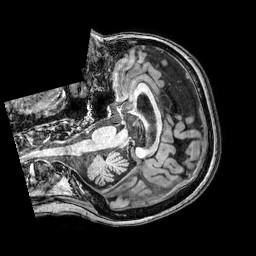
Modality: T1w
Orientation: axial
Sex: female
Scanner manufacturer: philips
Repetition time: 0.008233 s
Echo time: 0.00379 s